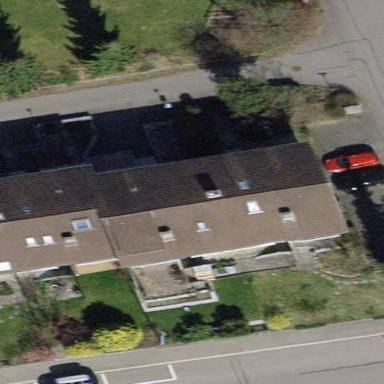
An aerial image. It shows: Building with tiled roof.